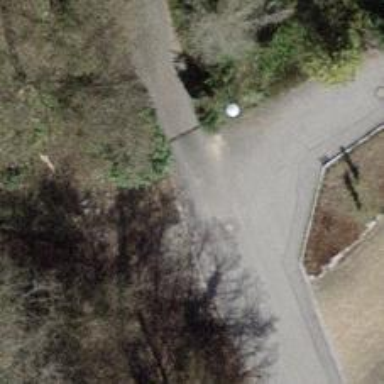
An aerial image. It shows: Residential road with asphalt surface and no sidewalks.